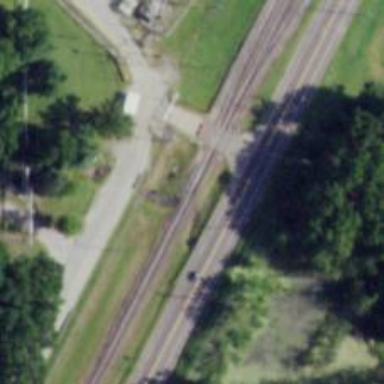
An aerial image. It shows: Railway siding with rails.